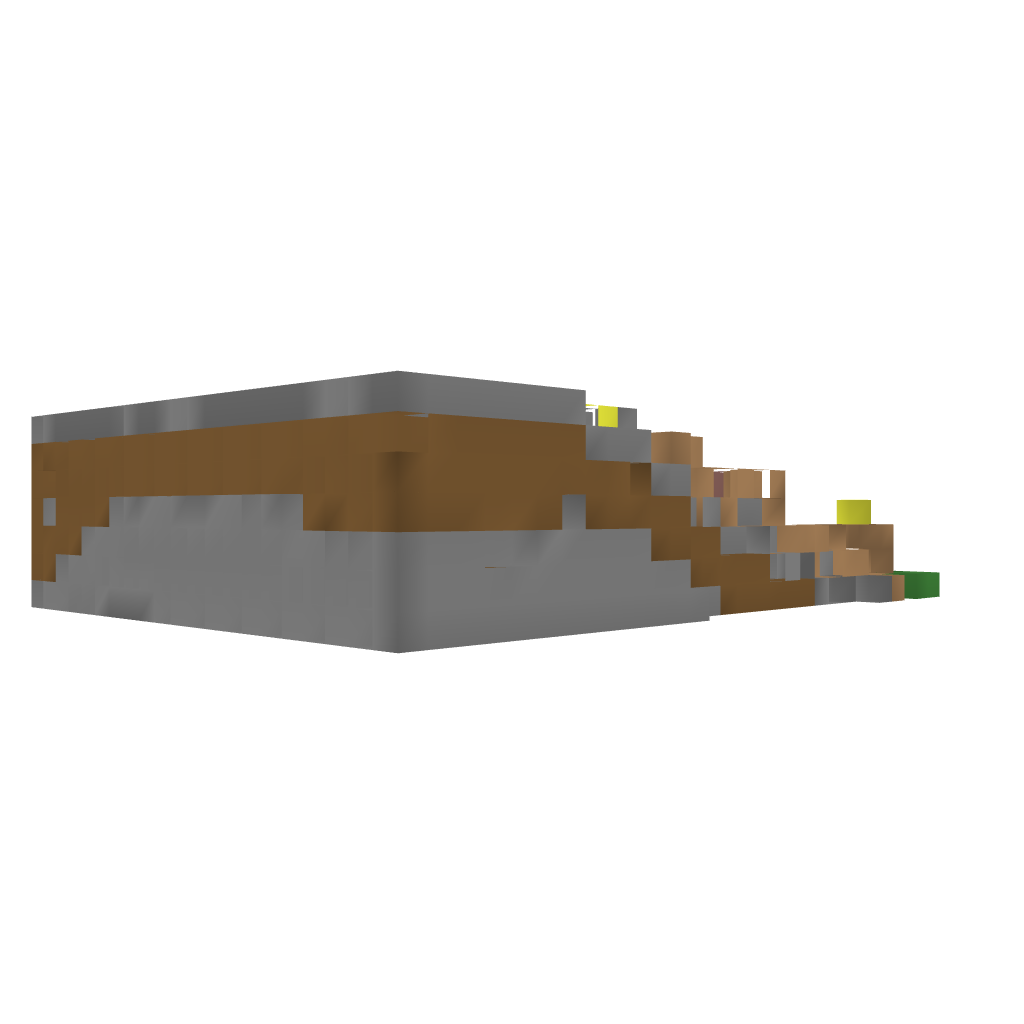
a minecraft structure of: Interior-Farm bad low quality